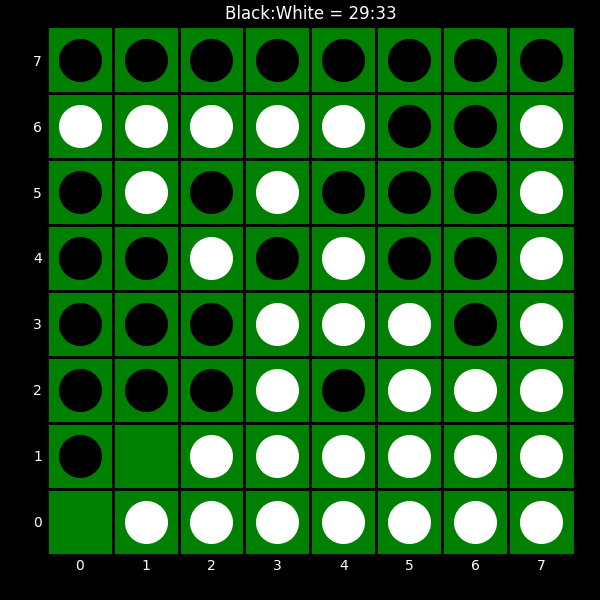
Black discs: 29
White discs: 33